Interaction volume radius: 10 \u00c5
Interaction volume height: 15 \u00c5
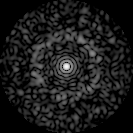
Disorder parameter: 0.8349